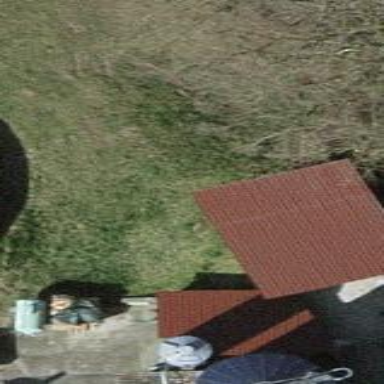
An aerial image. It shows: Shed building.